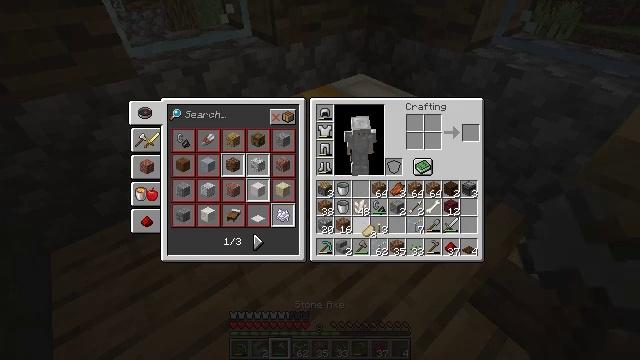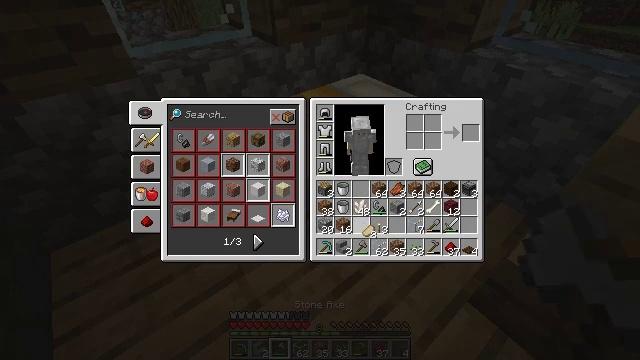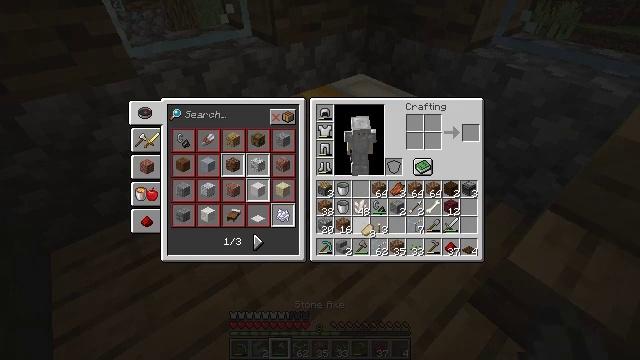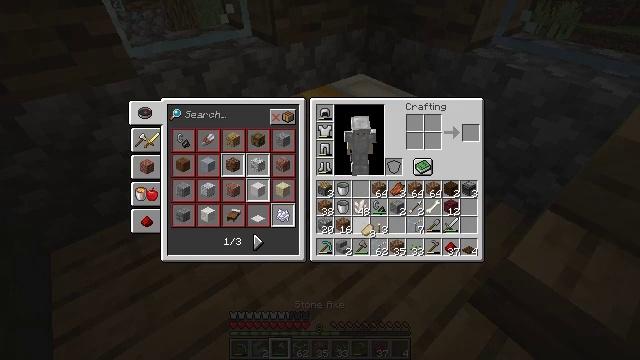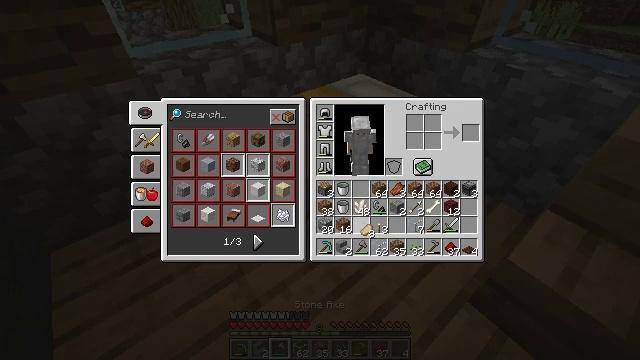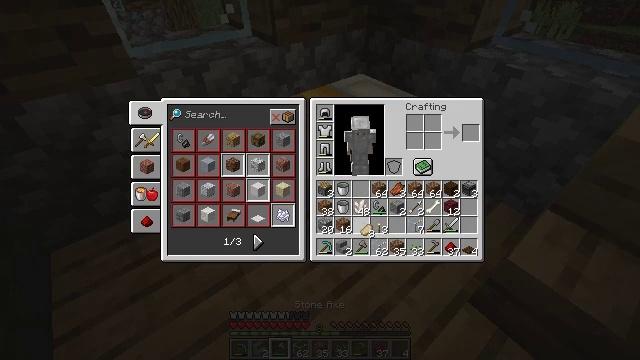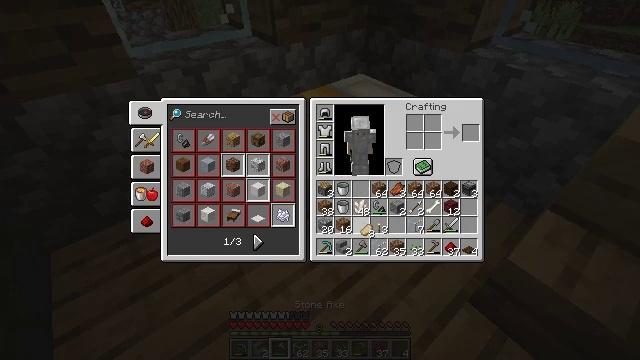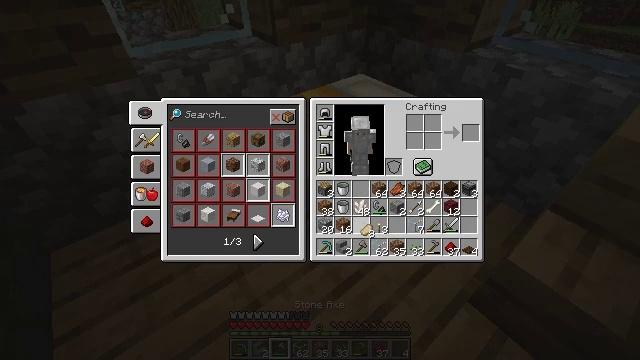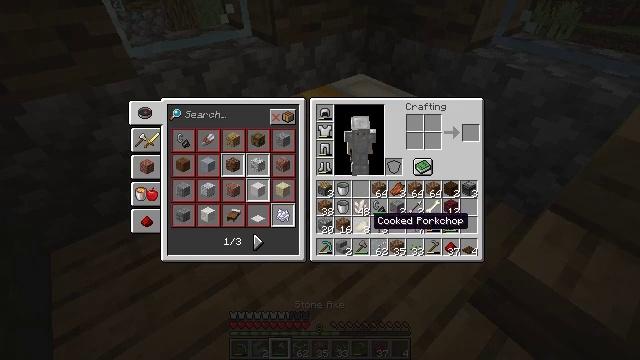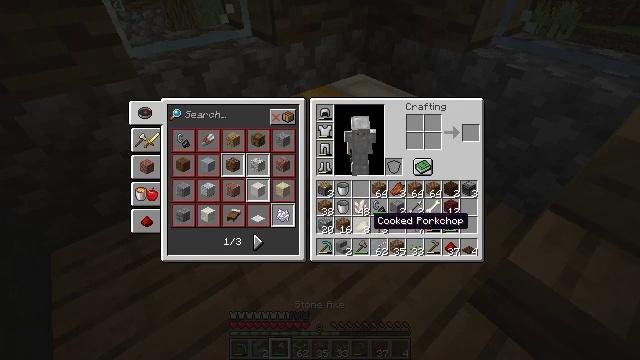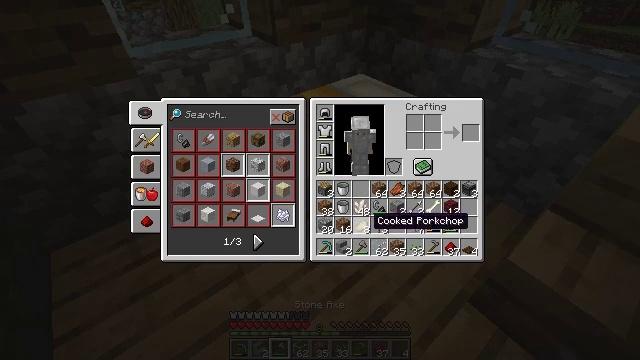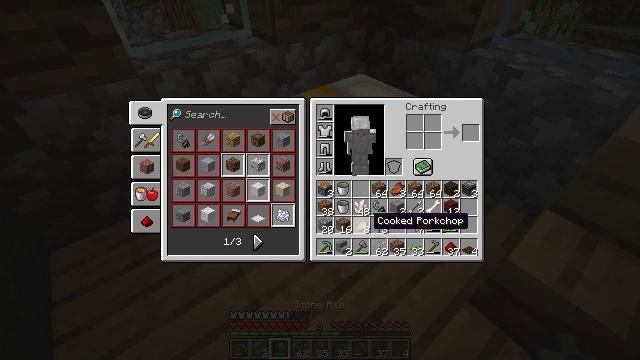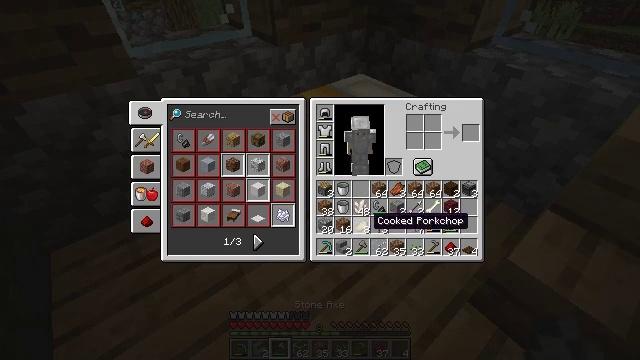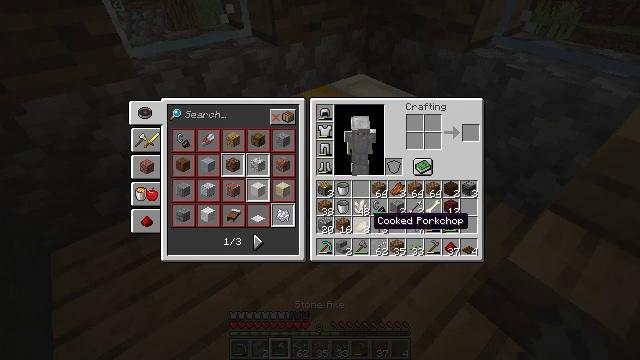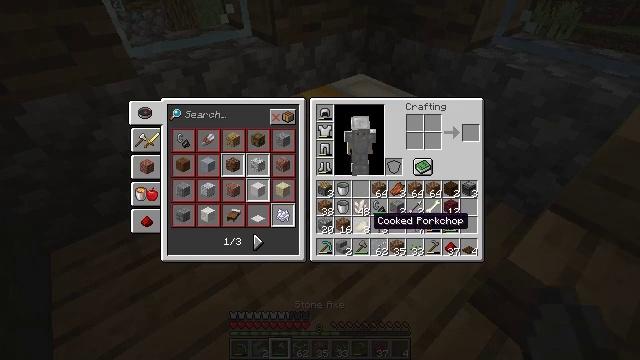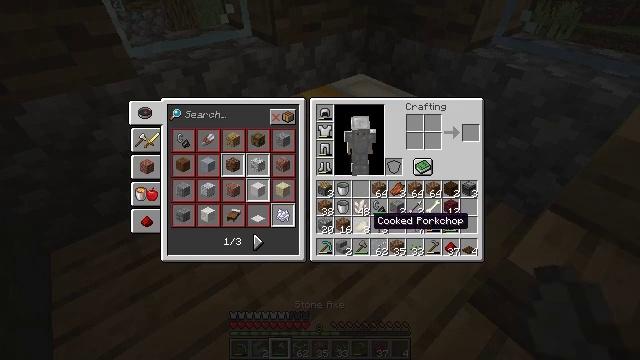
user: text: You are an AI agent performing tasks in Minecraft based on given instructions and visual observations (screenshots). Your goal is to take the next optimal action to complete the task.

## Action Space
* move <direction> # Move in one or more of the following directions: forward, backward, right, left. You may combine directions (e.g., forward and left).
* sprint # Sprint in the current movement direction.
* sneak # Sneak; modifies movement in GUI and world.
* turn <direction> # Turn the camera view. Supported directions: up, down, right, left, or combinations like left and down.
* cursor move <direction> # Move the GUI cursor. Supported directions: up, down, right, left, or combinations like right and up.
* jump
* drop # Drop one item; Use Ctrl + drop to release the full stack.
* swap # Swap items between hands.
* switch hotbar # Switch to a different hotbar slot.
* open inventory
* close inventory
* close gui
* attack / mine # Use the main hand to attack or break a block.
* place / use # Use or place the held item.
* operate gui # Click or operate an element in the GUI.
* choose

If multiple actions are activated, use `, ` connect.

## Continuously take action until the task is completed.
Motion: motion action
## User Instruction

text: Break the yellow bed.
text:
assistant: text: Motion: no_op
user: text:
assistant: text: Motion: no_op
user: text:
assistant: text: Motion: no_op
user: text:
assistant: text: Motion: no_op
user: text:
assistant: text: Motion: attack / mine
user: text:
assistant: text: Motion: attack / mine
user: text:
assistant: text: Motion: attack / mine
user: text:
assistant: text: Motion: no_op
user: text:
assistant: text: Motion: no_op
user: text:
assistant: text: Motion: no_op
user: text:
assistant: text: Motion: no_op
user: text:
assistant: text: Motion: no_op
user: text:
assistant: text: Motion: no_op
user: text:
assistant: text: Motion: no_op
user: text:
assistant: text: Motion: no_op
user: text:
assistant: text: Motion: no_op
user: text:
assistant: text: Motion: no_op
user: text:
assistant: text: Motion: no_op
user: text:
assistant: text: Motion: no_op
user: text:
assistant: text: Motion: no_op
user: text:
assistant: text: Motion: no_op
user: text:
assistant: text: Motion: no_op
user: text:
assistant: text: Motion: no_op
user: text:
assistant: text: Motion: no_op
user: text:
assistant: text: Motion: no_op
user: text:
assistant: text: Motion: no_op
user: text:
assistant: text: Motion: no_op
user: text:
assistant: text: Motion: no_op
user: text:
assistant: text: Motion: no_op
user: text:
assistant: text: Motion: no_op